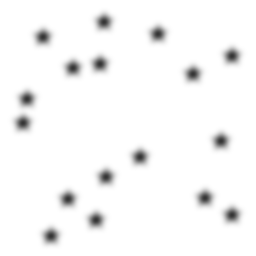
Squares: 0
Triangles: 0
Stars: 17
Total shapes: 17